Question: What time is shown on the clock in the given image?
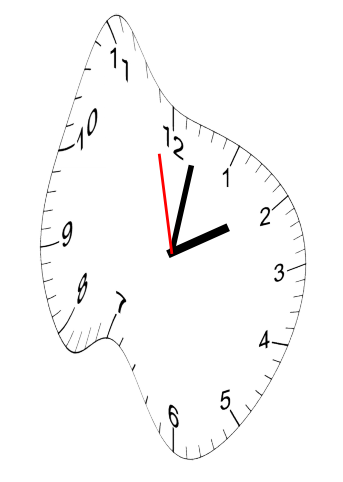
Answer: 02:01:58